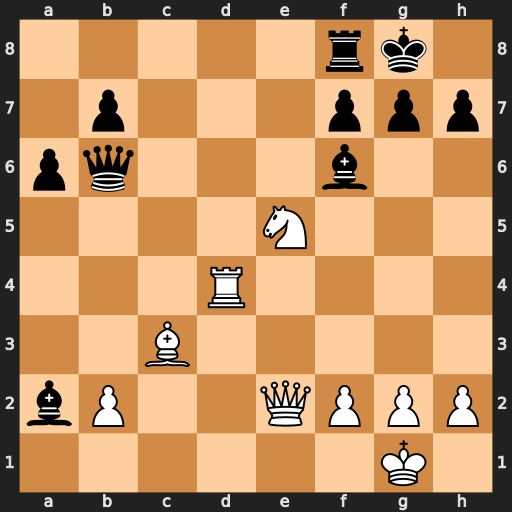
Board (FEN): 5rk1/1p3ppp/pq3b2/4N3/3R4/2B5/bP2QPPP/6K1
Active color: w
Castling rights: -
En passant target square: -
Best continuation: Nd7 Bxd4 Nxb6